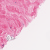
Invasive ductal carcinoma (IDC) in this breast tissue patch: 0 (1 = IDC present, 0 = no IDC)